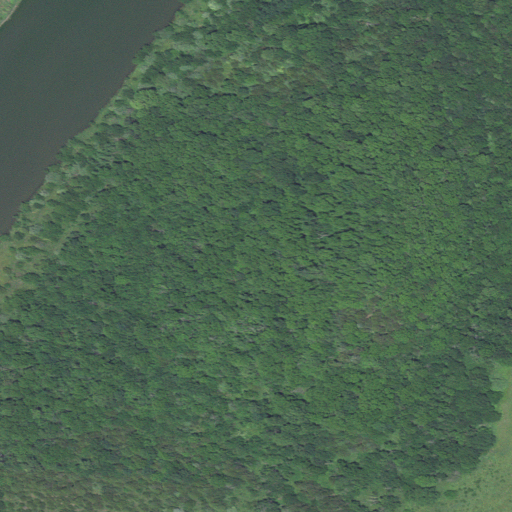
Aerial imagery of mountain in Missouri named Summers Mound containing deciduous forest, open water, mixed forest, pasture, evergreen forest, open development, grassland, and cultivated crops